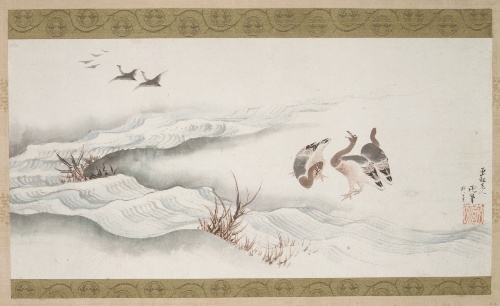
Artist: Katsushika Hokusai
Artist bio: Japanese, Tokyo (Edo) 1760–1849 Tokyo (Edo)
Date: 1839
Object type: Hanging scroll
Classification: Paintings
Medium: Hanging scroll; ink and color on paper
Culture: Japan
Period: Edo period (1615–1868)
Dimensions: Image: 11 3/16 × 27 9/16 in. (28.4 × 70 cm)
Overall with mounting: 45 3/8 × 30 7/16 in. (115.3 × 77.3 cm)
Overall with knobs: 45 3/8 × 30 13/16 in. (115.3 × 78.2 cm)
Department: Asian Art
Credit line: H. O. Havemeyer Collection, Bequest of Mrs. H. O. Havemeyer, 1929
Accession year: 1929
Repository: Metropolitan Museum of Art, New York, NY
Tags: Geese|Streams